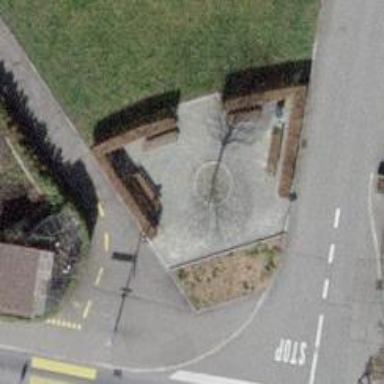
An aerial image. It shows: Brown bench.